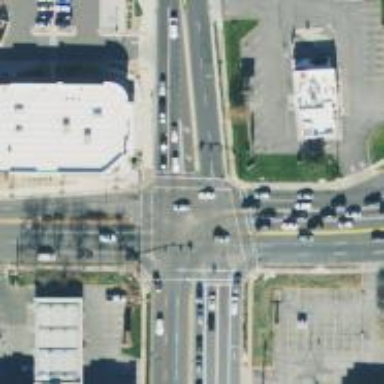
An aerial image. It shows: Crossing on the road with line markings.